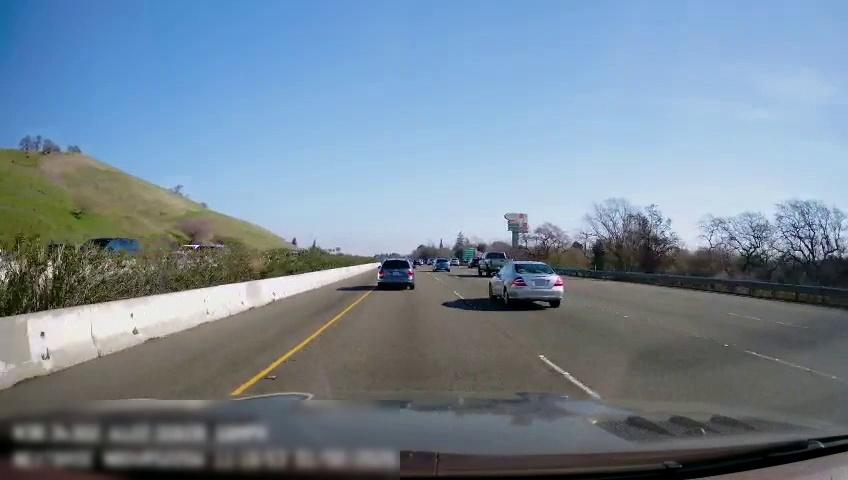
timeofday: Day
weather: Sunny
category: Drivable Space
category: Vehicles | Car
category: Vehicles | SUV
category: Vehicles | Truck
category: Vehicles | Car
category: Vehicles | SUV
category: Vehicles | Car
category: Vehicles | SUV
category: Lanes | Current Lane
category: Lanes | Current Lane
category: Lanes | Alternate Lane